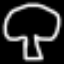
Label: mushroom